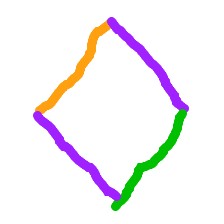
Shape: rhombus